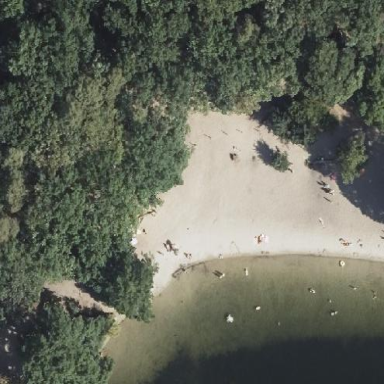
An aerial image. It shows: Sandy beach.